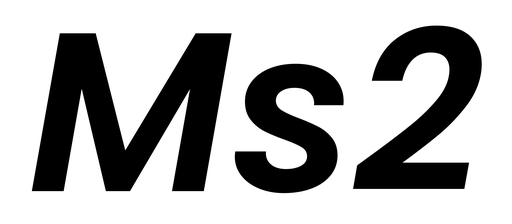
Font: Poppins-SemiBoldItalic